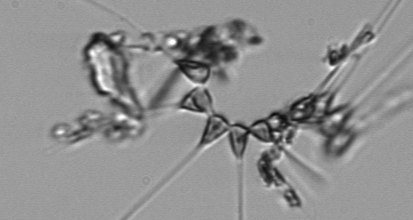
Label: Asterionellopsis_glacialis